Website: home-depot
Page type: delivery-shipping
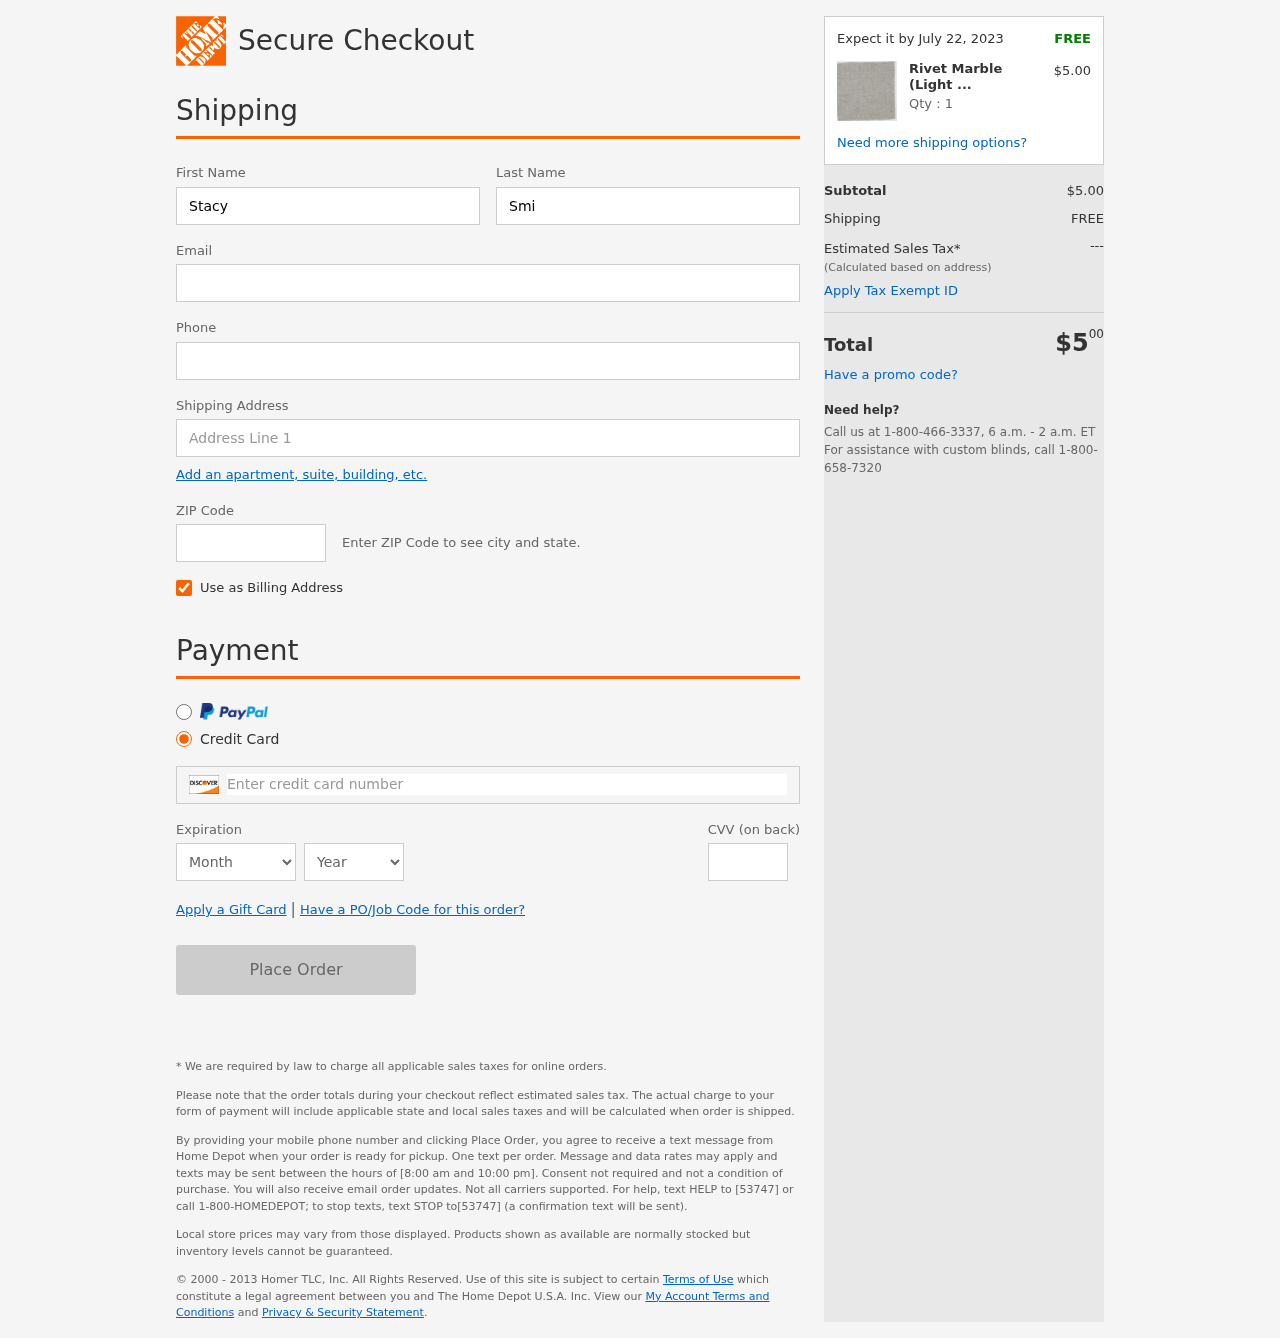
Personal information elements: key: PII_CARD_CVV
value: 965
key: PII_CARD_EXPIRY_MONTH
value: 05
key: PII_CARD_EXPIRY_YEAR
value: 27
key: PII_CARD_NUMBER
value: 6011 5290 5161 0154
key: PII_EMAIL
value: ssmith@gmail.com
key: PII_FIRSTNAME
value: Stacy
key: PII_LASTNAME
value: Smith
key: PII_PHONE
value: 3229775083
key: PII_POSTCODE
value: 93741
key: PII_STREET
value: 92054 Reed Corner Apt. 131
Product elements: key: PRODUCT1_NAME
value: Rivet Marble (Light Grey) Swatch, Rivet
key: PRODUCT1_PRICE
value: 5
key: PRODUCT1_QUANTITY
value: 1
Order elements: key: ORDER_DELIVERY_DATE
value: Expect it by July 22, 2023
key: ORDER_SUBTOTAL
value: $5.00
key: ORDER_SHIPPING_COST
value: FREE
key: ORDER_TOTAL
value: $500